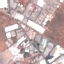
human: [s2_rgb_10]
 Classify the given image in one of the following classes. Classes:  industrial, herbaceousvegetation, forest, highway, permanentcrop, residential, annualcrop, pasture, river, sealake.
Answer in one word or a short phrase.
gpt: Industrial